Interaction volume radius: 5 \u00c5
Interaction volume height: 15 \u00c5
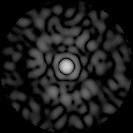
Disorder parameter: 0.8068